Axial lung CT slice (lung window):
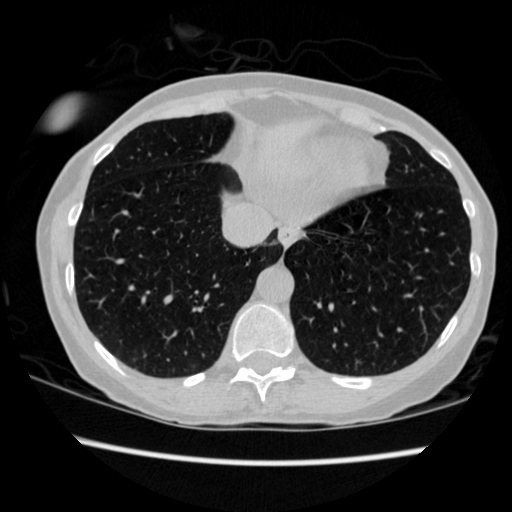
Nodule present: no